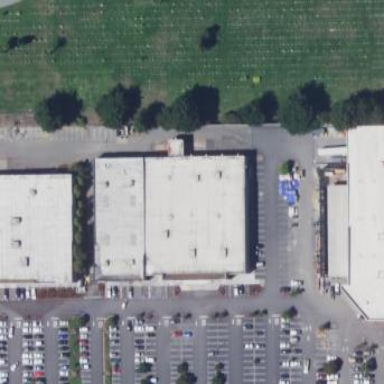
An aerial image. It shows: Retail building housing clothes shop.